Field crop: maize
Growth stage: 2
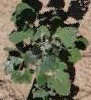
Species: chenopodium